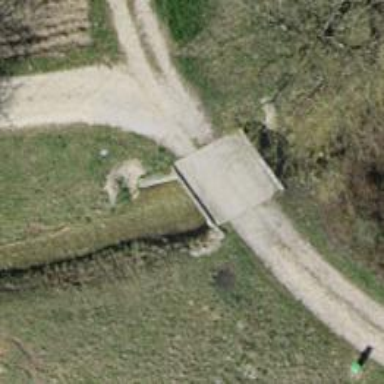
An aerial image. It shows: Track on concrete bridge with grade1 track type.